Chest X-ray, AP view. Patient: 56 years old, sex F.
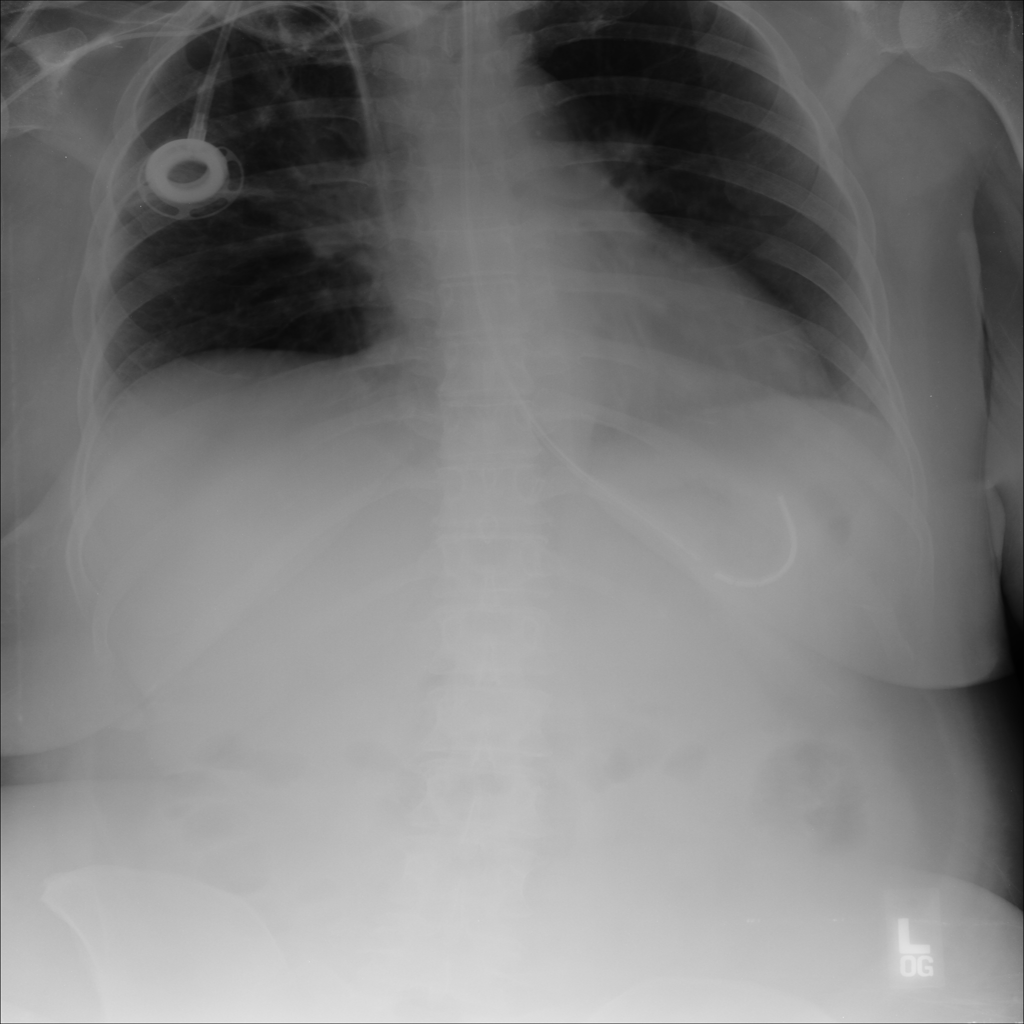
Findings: No Finding